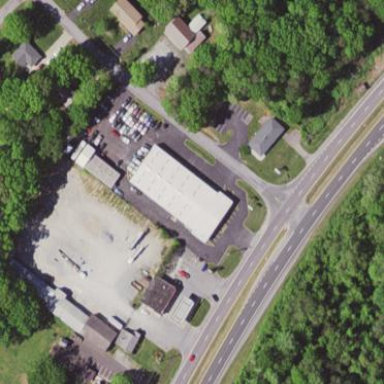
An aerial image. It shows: Commercial building housing ATV shop.